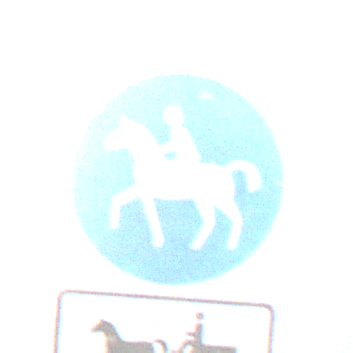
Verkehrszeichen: Reitweg
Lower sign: MehrspurigeFahrzeugeFrei9
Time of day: SunriseSunset
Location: Outdoor (Nature)
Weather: Clear
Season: NotSpecified
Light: Natural